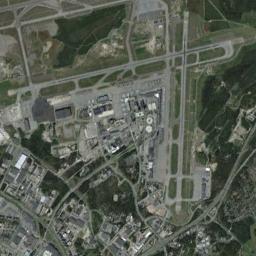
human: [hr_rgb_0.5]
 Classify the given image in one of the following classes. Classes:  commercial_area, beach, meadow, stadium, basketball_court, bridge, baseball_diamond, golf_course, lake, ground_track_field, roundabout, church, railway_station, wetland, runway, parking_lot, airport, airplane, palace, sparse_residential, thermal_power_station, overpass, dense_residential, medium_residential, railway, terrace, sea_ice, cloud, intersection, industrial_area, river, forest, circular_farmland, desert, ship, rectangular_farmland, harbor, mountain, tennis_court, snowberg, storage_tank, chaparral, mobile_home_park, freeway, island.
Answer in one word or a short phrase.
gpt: airport